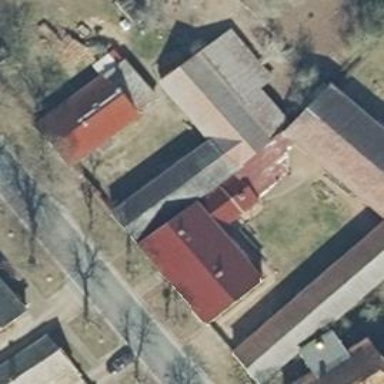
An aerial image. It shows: Gabled barn with red roof made of roof tiles. The building itself is gray.